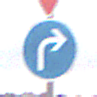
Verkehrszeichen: VorgeschriebeneFahrtrichtungRechts
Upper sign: VorfahrtGewaehren
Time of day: Midday
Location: Outdoor (RoadRail)
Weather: Overcast
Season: NotSpecified
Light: Natural